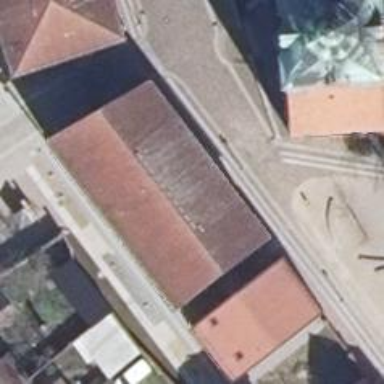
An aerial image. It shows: Kindergarten building.